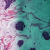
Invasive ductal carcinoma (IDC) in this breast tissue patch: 1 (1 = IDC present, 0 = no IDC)